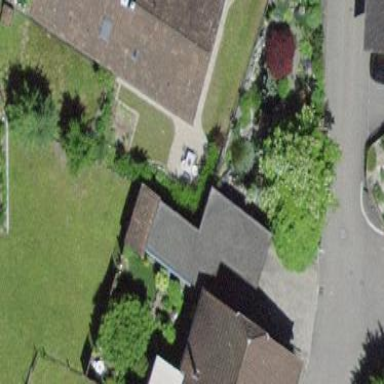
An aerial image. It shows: View of roof of building.